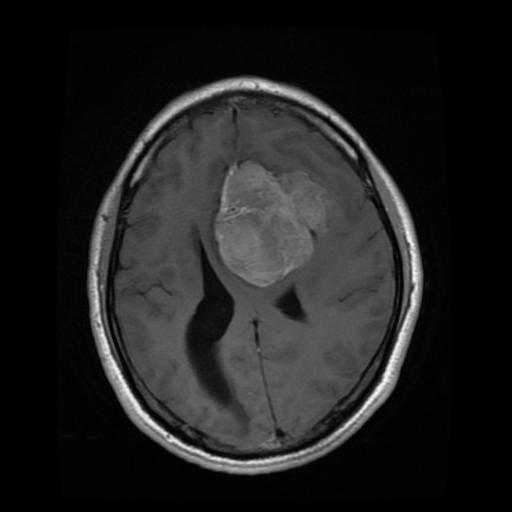
Label: meningioma